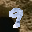
Label: 9